Question: I want to plot a histrogram showing the frequencies of various actions at different intervals. I want to bin the occurence of actions into 10 minute intervals.
'''
binwidth = 10*60 #10 minutes
times = array([ 1.43431325e+09, 1.43431325e+09, 1.43431329e+09,
1.43431330e+09, 1.43431333e+09, 1.43431334e+09,
1.43431345e+09, 1.43431346e+09, 1.43431346e+09,
1.43431346e+09, 1.43431349e+09, 1.43431350e+09,
1.43431350e+09, 1.43431351e+09, 1.43431354e+09,
1.43431354e+09, 1.43431354e+09, 1.43431355e+09,
1.43431355e+09, 1.43431356e+09, 1.43431356e+09,
1.43431356e+09, 1.43431360e+09, 1.43431360e+09,
1.43431366e+09, 1.43431366e+09, 1.43431378e+09,
1.43431378e+09, 1.43431385e+09, 1.43431385e+09,
1.43431386e+09, 1.43431386e+09, 1.43431389e+09,
1.43431390e+09, 1.43431390e+09, 1.43431390e+09,
1.43431394e+09, 1.43431394e+09, 1.43431398e+09,
1.43431399e+09, 1.43431404e+09, 1.43431404e+09,
1.43431422e+09, 1.43431422e+09, 1.43431423e+09,
1.43431423e+09, 1.43431424e+09, 1.43431424e+09,
1.43431425e+09, 1.43431425e+09, 1.43431425e+09,
1.43431425e+09, 1.43431426e+09, 1.43431426e+09,
1.43431426e+09, 1.43431427e+09, 1.43431427e+09,
1.43431428e+09, 1.43431428e+09, 1.43431428e+09,
1.43431430e+09, 1.43431430e+09, 1.43431440e+09,
1.43431440e+09, 1.43431475e+09, 1.43431475e+09,
1.43431479e+09, 1.43431479e+09, 1.43431482e+09,
1.43431482e+09, 1.43431484e+09, 1.43431485e+09,
1.43431515e+09, 1.43431515e+09, 1.43431566e+09,
1.43431567e+09, 1.43431568e+09, 1.43431568e+09,
1.43431570e+09, 1.43431570e+09, 1.43431575e+09,
1.43431576e+09, 1.43431577e+09, 1.43431577e+09,
1.43431688e+09, 1.43431689e+09])
actions = array(['entry', 'exit', 'entry', 'exit', 'entry', 'exit', 'entry', 'exit',
'entry', 'exit', 'entry', 'exit', 'entry', 'exit', 'entry', 'exit',
'entry', 'exit', 'entry', 'exit', 'entry', 'exit', 'entry', 'exit',
'entry', 'exit', 'entry', 'exit', 'entry', 'exit', 'entry', 'exit',
'entry', 'exit', 'entry', 'exit', 'entry', 'exit', 'entry', 'exit',
'entry', 'exit', 'entry', 'check+', 'reward', 'reward', 'reward',
'reward', 'reward', 'complete', 'exit', 'entry', 'check+',
'reward', 'reward', 'reward', 'reward', 'reward', 'complete',
'exit', 'entry', 'exit', 'entry', 'exit', 'entry', 'exit', 'entry',
'exit', 'entry', 'exit', 'entry', 'exit', 'entry', 'exit', 'entry',
'exit', 'entry', 'exit', 'entry', 'exit', 'entry', 'exit', 'entry',
'exit', 'entry', 'exit'],
dtype='|S9')
'''
In the above each action has a corresponding time. Now if I do the following I get the histrogram showing the frequency of times in each 10 minute interval. So this tells me how many actions occured in each bin but doesn't tell me which actions occurred.
'''
plt.hist(times, bins=np.arange(min(times), max(times) + binwidth, binwidth))
'''

How do I make each bin show me the frequency of each action?
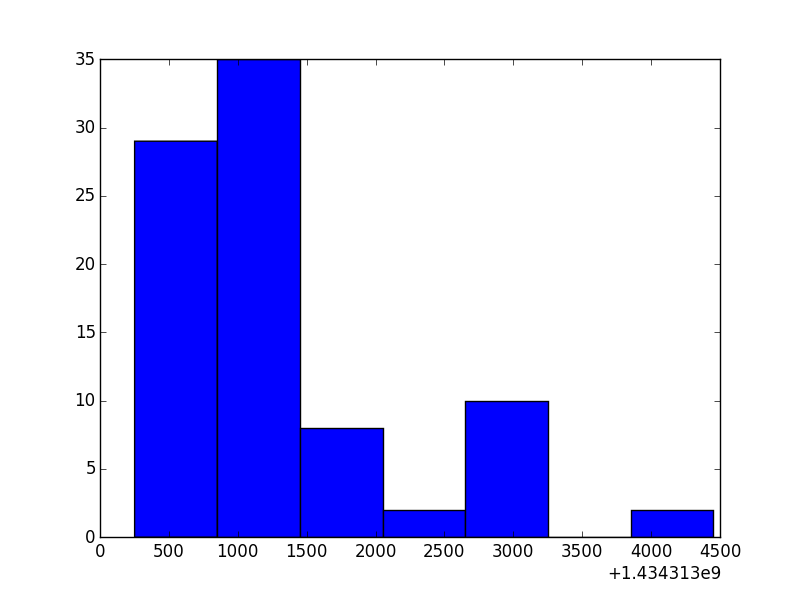
Answer: with your data,
'''
cases = list(set(actions))
fig, ax = plt.subplots()
ax.hist(map(lambda x: times[actions==x], cases),
bins=np.arange(min(times), max(times) + binwidth, binwidth),
histtype='bar', stacked=True, label=cases)
ax.legend()
plt.show()
'''
produces